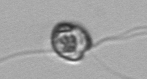
Label: flagellate_morphotype1